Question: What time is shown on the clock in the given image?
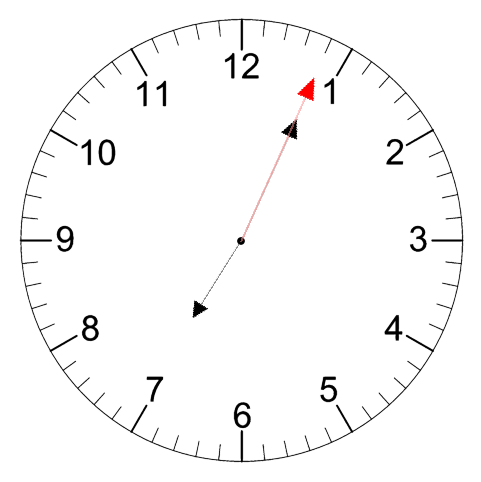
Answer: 07:04:04